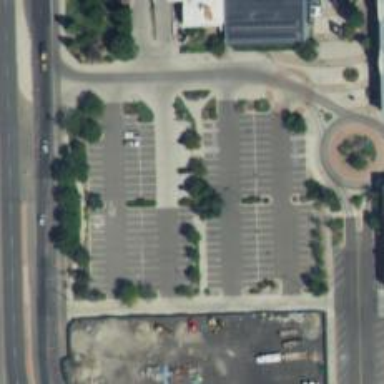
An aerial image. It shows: Parking space.